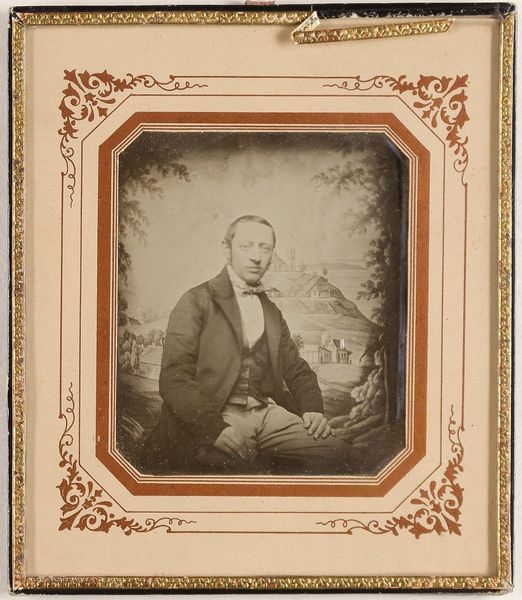
Titel: Unbekannter Mann
Standort: Hamburg
Institution: Museum für Kunst und Gewerbe Hamburg
Schlagwörter: mann, portrait, figur, foto, fotografie, photographie, photo, lichtbild, daguerreotypie, bildwerke, angewandte und bildende kunst, hessische systematik, porträt, porträtfotografie, porträtphotographie, hüftbild